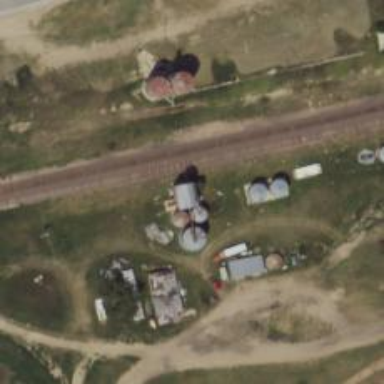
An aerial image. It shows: Silo.